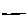
Label: line